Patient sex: M
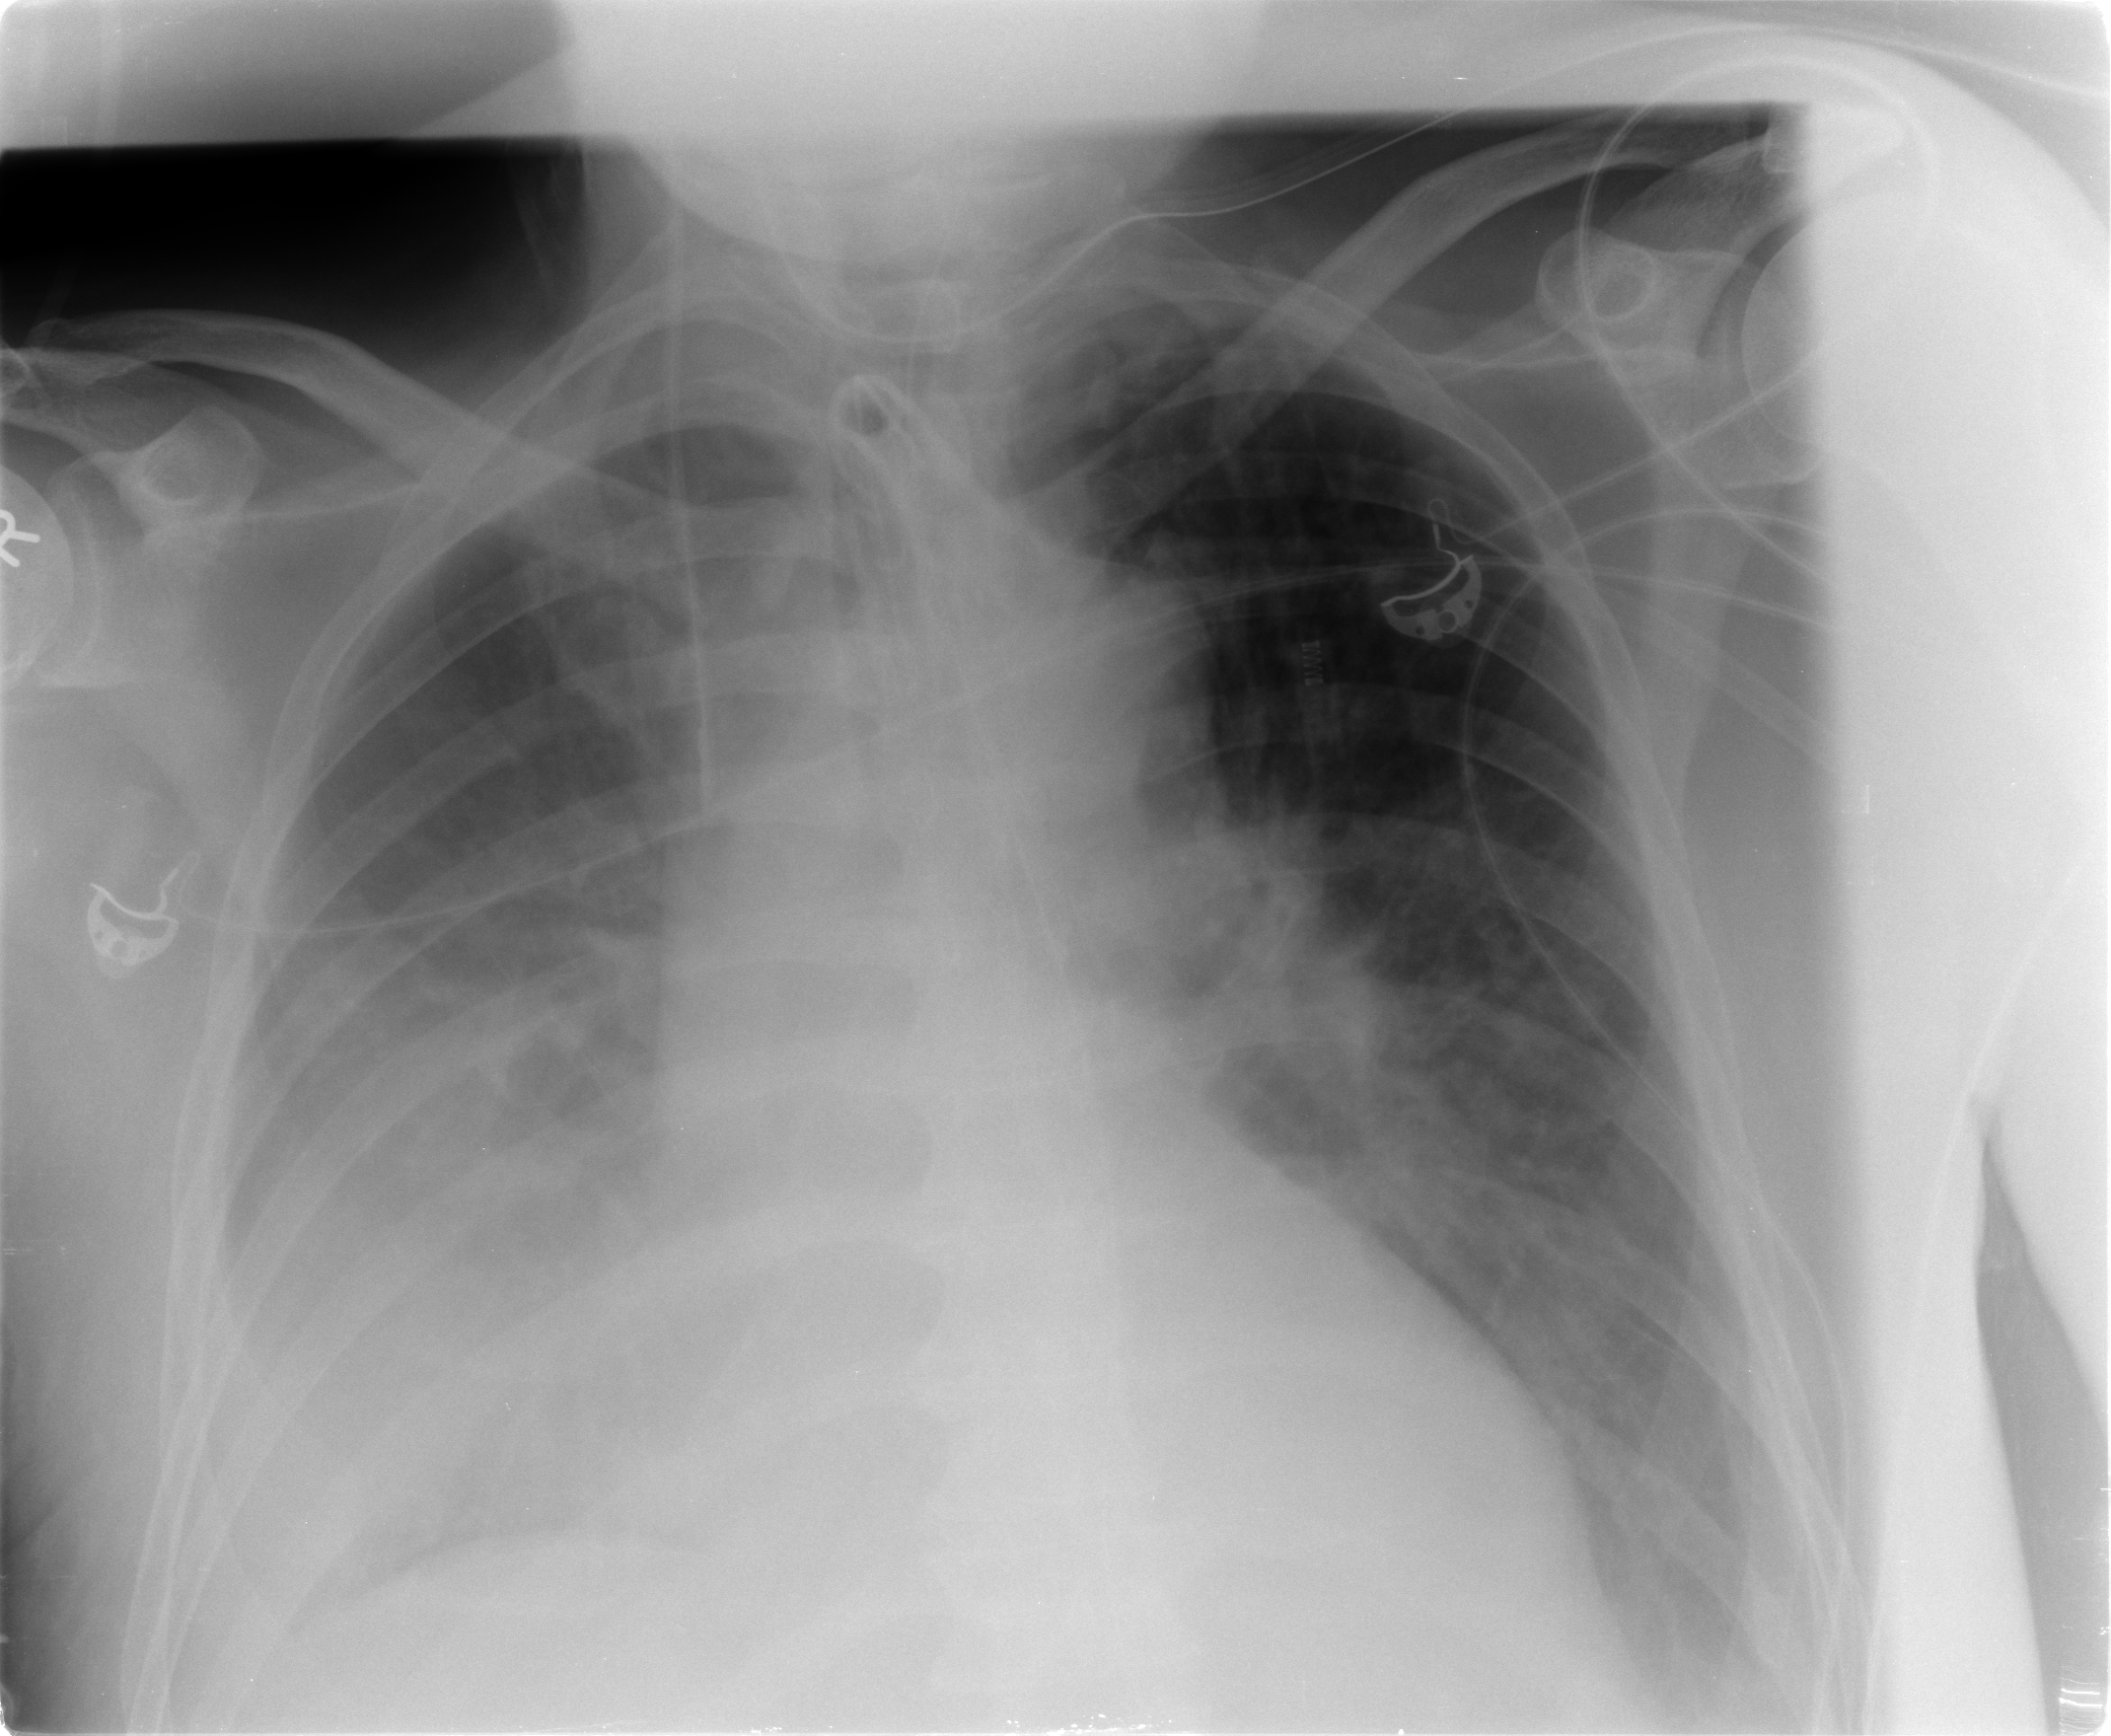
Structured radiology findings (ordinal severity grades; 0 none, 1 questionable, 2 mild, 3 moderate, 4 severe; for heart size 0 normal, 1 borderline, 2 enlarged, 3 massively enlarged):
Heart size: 0
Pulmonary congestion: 2
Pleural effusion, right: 3
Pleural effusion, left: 2
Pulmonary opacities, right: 0
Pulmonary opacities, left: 0
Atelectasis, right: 3
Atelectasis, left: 3